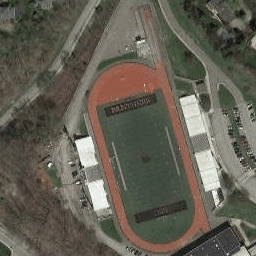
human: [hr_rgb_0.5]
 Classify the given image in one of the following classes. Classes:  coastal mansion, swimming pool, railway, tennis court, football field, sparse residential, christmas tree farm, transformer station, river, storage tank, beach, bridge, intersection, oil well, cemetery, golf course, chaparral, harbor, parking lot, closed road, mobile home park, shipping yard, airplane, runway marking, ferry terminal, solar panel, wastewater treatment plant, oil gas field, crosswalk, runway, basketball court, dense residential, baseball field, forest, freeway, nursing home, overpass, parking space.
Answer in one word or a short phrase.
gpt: football field